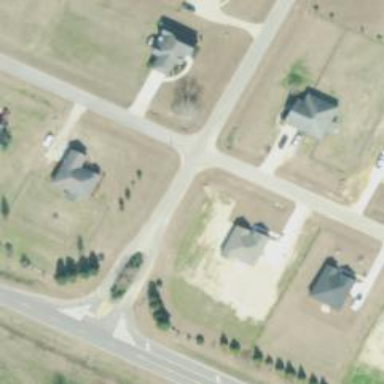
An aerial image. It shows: Residential road.